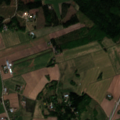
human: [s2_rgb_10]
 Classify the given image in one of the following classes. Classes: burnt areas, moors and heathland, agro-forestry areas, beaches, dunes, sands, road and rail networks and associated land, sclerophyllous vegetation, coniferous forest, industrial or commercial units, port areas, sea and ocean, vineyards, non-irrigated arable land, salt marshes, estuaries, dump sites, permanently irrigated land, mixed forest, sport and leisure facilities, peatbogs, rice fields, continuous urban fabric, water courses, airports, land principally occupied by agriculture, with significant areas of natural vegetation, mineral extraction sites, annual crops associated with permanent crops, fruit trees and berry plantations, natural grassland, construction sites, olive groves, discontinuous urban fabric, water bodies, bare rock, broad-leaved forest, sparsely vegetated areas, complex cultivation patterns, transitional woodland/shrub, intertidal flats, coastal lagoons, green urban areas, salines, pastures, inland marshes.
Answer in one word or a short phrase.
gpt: discontinuous urban fabric, non-irrigated arable land, land principally occupied by agriculture, with significant areas of natural vegetation, mixed forest